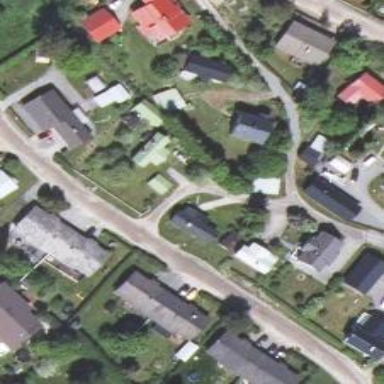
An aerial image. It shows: Residential area.